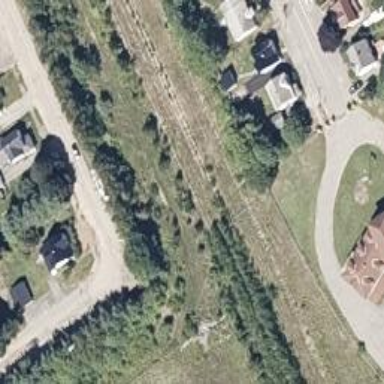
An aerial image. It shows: Disused railway spur line.